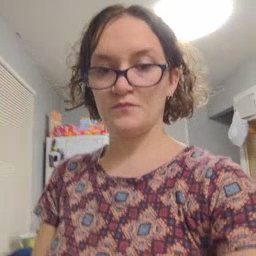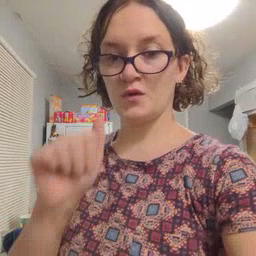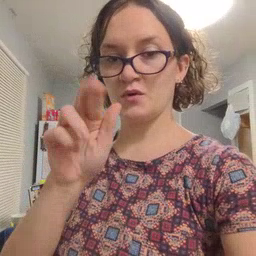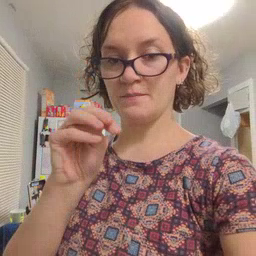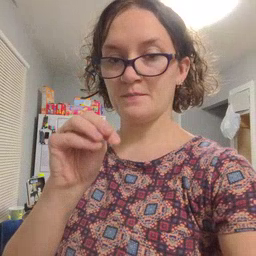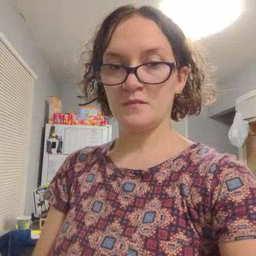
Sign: arm